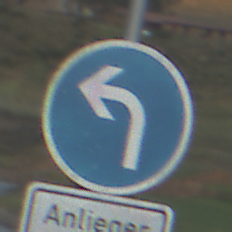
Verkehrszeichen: VorgeschriebeneFahrtrichtungLinks
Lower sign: PersonengruppenFrei1
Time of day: SunriseSunset
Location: Outdoor (RoadRail)
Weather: PartlyCloudy
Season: NotSpecified
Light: Natural